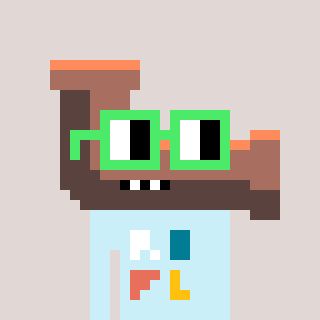
a pixel art character with square light green glasses, a pipe-shaped head and a cold-colored body on a warm background